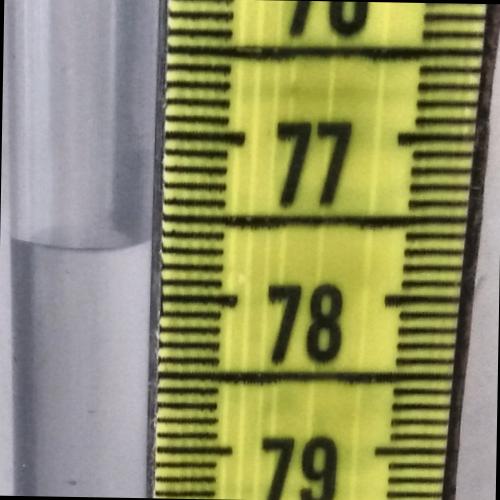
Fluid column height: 77.7 cm